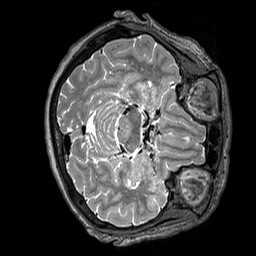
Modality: T2w
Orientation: axial
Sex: female
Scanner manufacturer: siemens
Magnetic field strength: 3 T
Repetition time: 3.2 s
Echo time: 0.409 s